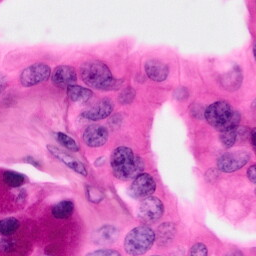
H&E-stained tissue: Pancreatic